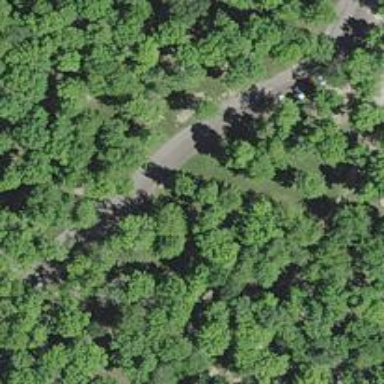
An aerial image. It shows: Disc golf basket.